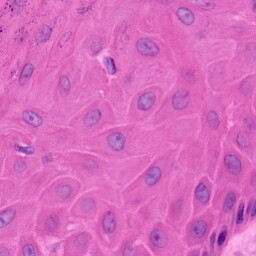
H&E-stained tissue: Skin